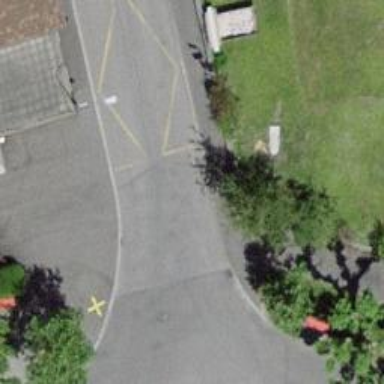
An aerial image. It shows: Public transport stop position.